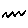
Label: zigzag